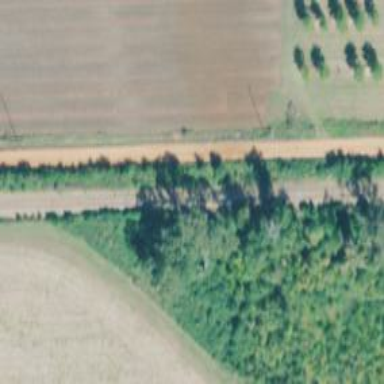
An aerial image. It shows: Railway track.